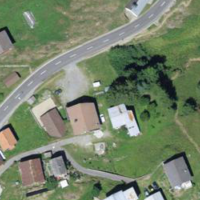
EUNIS habitat code: 54
Species observed at this site:
Eriophorum scheuchzeri
Agriphila geniculea